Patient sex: M
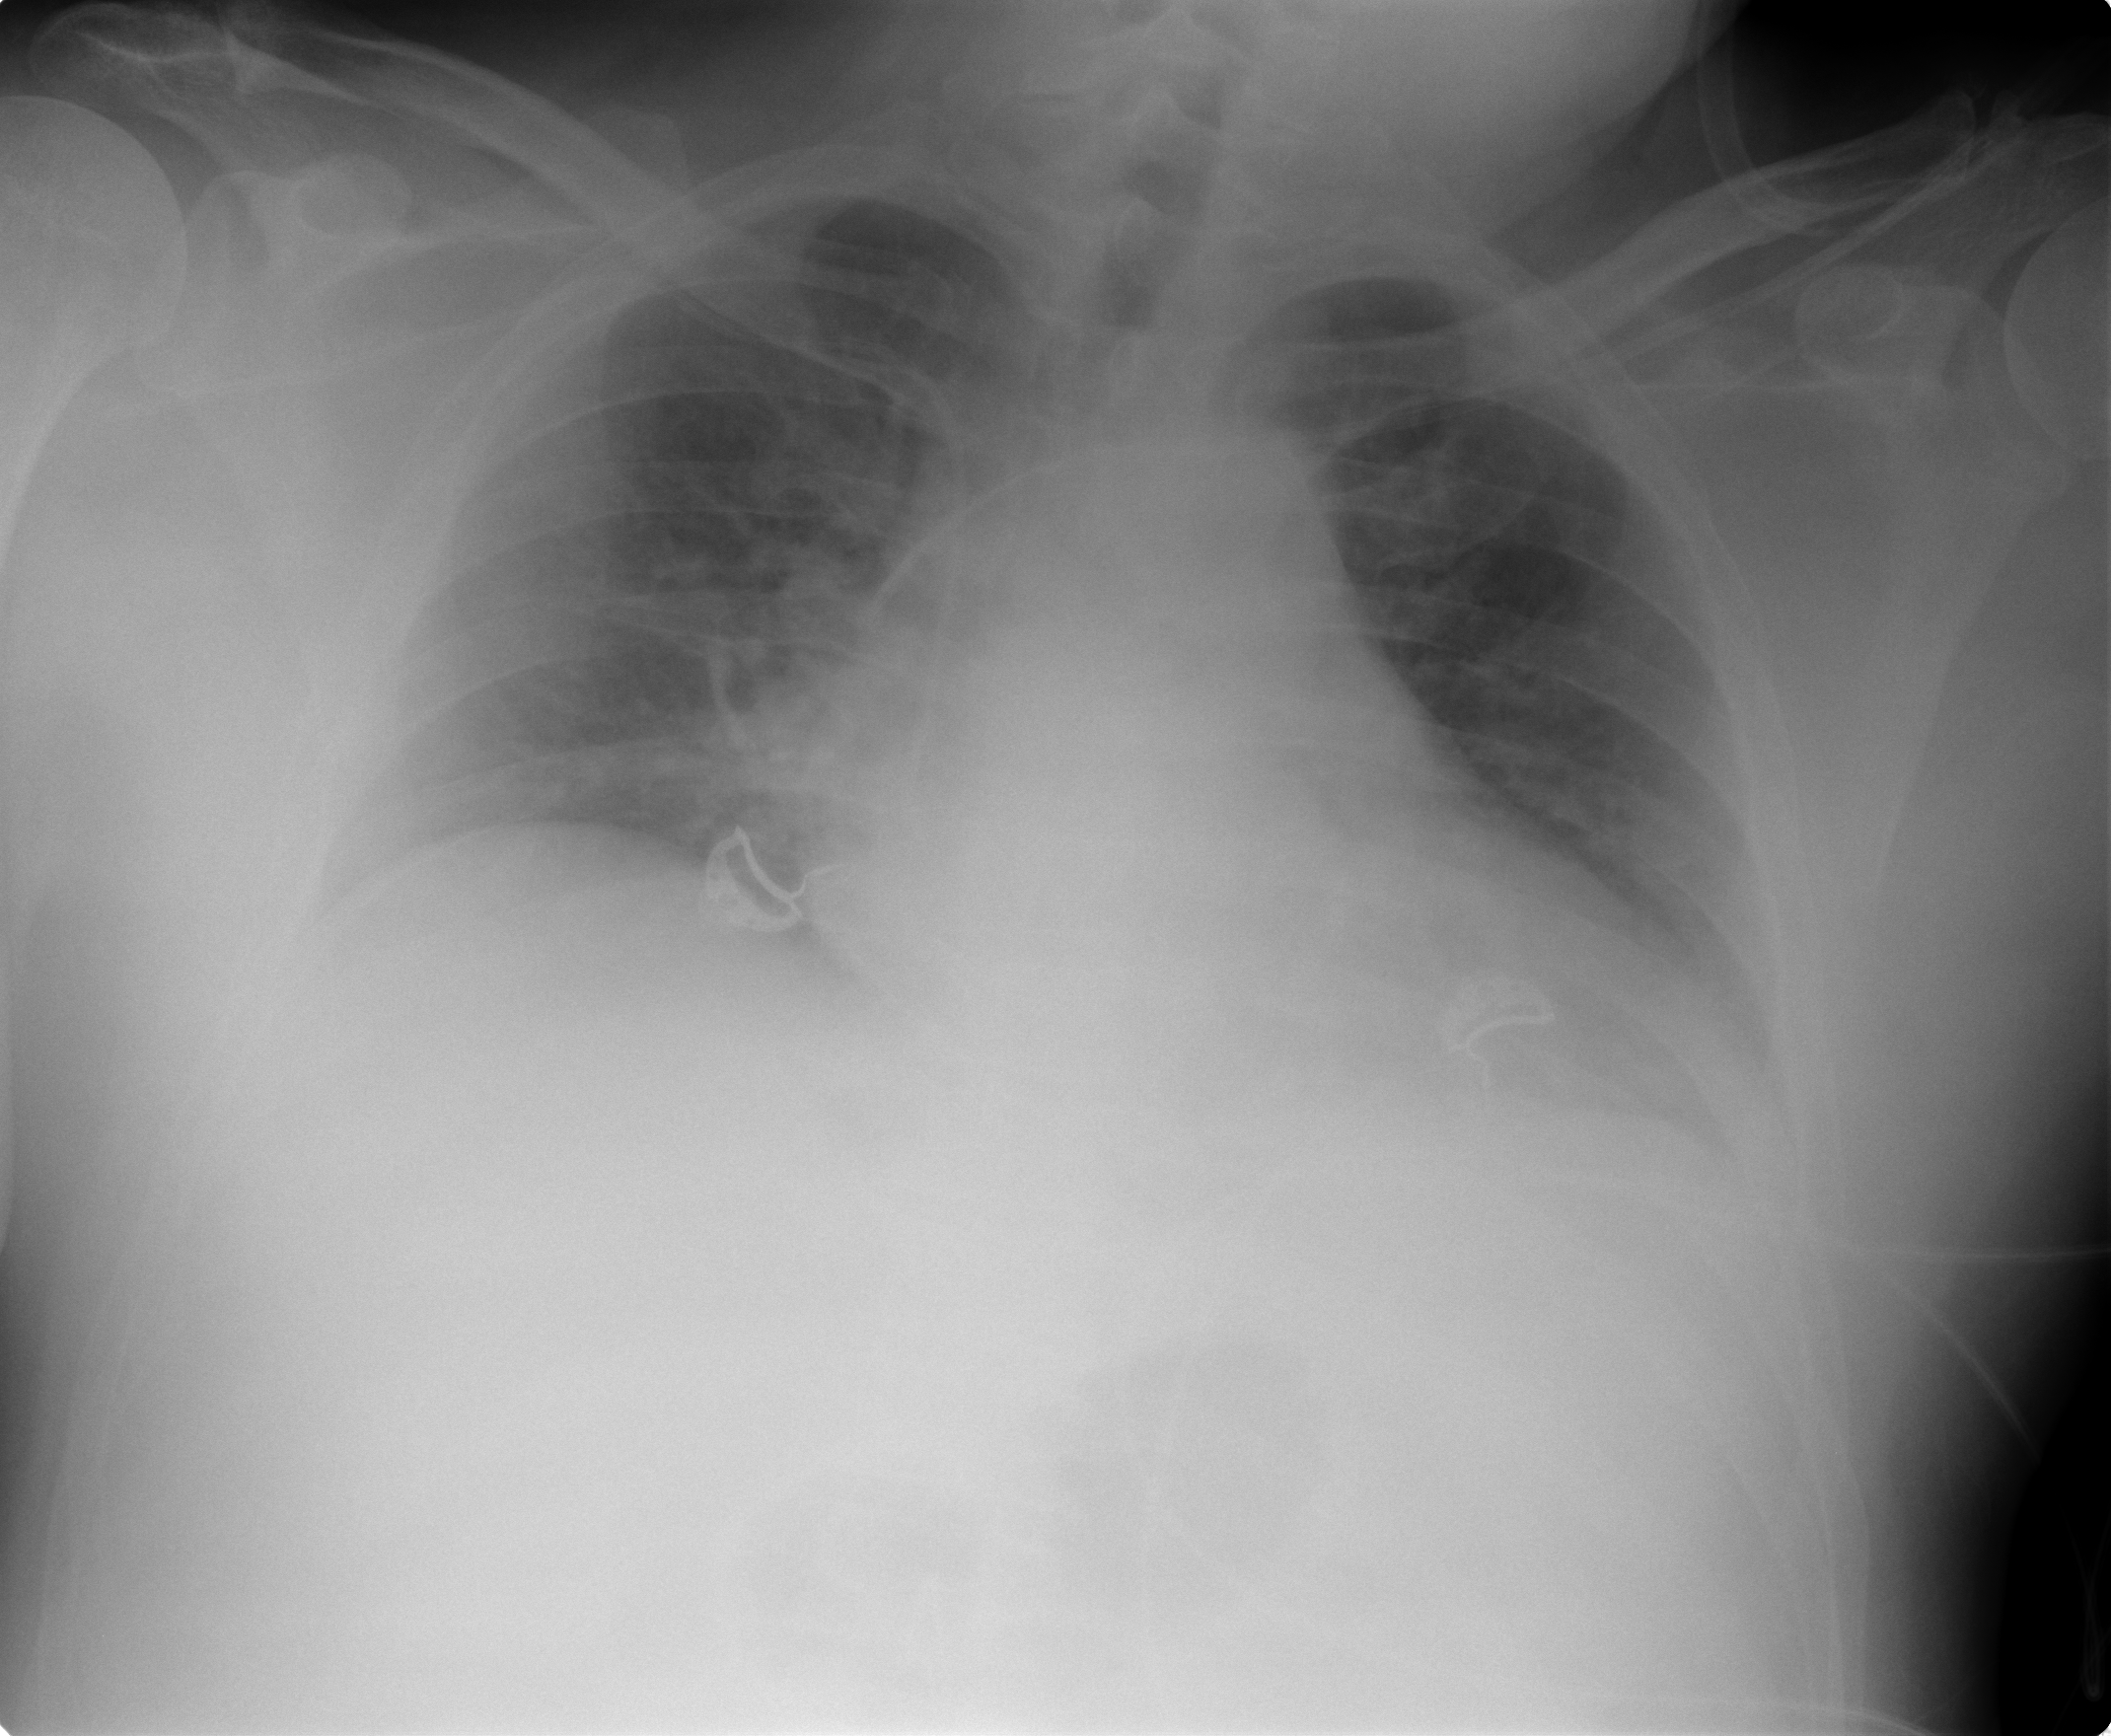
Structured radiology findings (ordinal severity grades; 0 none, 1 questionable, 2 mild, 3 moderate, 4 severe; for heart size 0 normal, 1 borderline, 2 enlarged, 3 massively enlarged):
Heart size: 2
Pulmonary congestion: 2
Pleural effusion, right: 0
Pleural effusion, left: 0
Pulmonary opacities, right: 0
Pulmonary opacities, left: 0
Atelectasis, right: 0
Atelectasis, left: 0